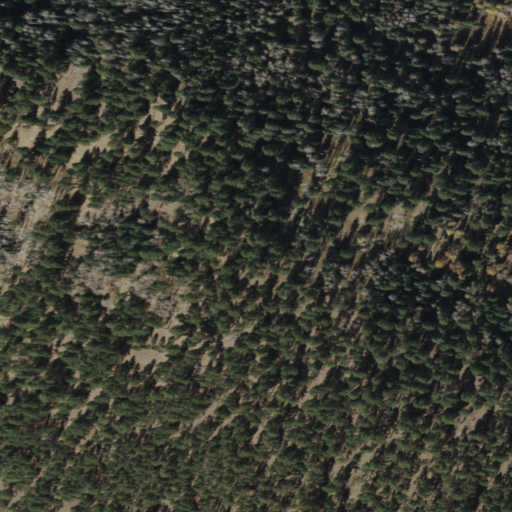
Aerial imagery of mountain in Arizona named Soldier Butte containing evergreen forest, deciduous forest, and mixed forest